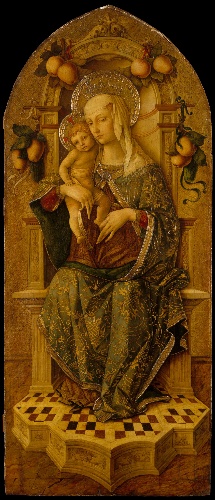
Title: Madonna and Child Enthroned
Artist: Nicola di Maestro Antonio|Carlo Crivelli
Artist bio: Italian (active Ancona), 1472–1510|Italian, Venice (?), active by 1457–died 1494/95 Ascoli Piceno
Date: ca. 1475–90
Object type: Painting
Classification: Paintings
Medium: Tempera on wood, gold ground
Dimensions: 55 1/2 x 23 3/8 in. (141 x 59.4 cm)
Department: Robert Lehman Collection
Credit line: Robert Lehman Collection, 1975
Accession year: 1975
Repository: Metropolitan Museum of Art, New York, NY
Tags: Madonna and Child